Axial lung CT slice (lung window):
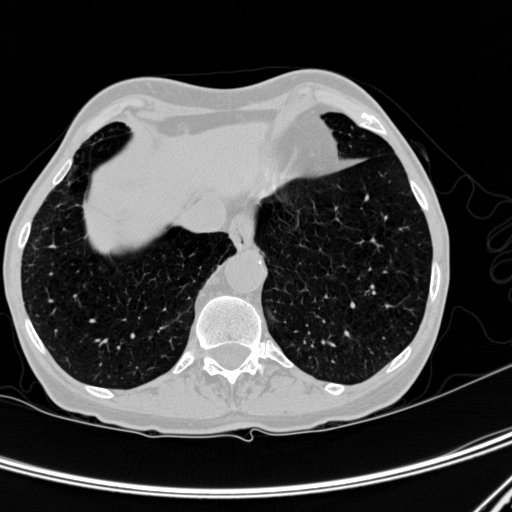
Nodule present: no